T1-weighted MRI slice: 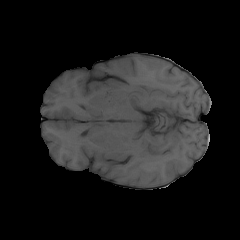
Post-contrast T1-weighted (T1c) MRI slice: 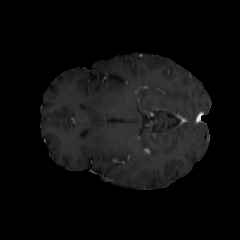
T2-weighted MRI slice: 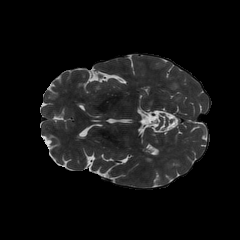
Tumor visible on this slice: no